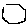
Label: hexagon